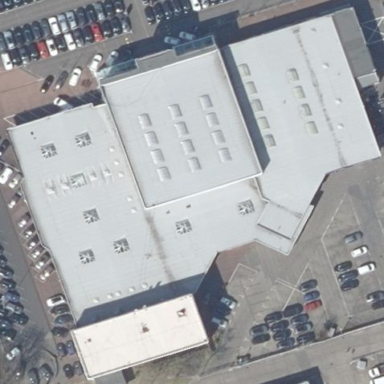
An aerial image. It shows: Retail building.